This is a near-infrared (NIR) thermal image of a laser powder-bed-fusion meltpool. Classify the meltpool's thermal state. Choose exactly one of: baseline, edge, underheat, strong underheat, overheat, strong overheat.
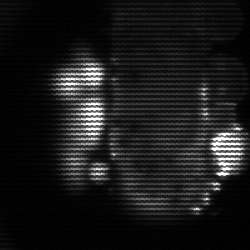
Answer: strong underheat